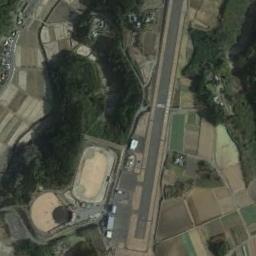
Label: airport